Question: I recently worked on an application which connects and parse data from a webserver into an android device, tested on froyo and gingerbread and works fine but crashes on ICS devices. As for the UI I used gingebread objects so I think it's not the issue.
It works just fine on the first run even after connecting to facebook but errors on the part where it fetch and parse all of the JSON data gathered.
Here's the logcat errors straight from the device:
'''
E/AndroidRuntime(25620): FATAL EXCEPTION: Thread-9660
E/AndroidRuntime(25620): java.lang.UnsupportedOperationException
E/AndroidRuntime(25620): at java.lang.Thread.stop(Thread.java:1076)
E/AndroidRuntime(25620): at java.lang.Thread.stop(Thread.java:1063)
E/AndroidRuntime(25620): at com.android.guestlist.SplashScreen$1.run(Spla
shScreen.java:89)
E/android.os.Debug( 2090): !@Dumpstate > dumpstate -k -t -n -z -d -o /data/log/d
umpstate_app_error
E/Launcher(18546): Error finding setting, default accessibility to not found: ac
cessibility_enabled
E/log_tag (25620): Error in http connection android.os.NetworkOnMainThreadExcept
ion
E/log_tag (25620): Error converting result java.lang.NullPointerException
E/log_tag (25620): Error parsing data org.json.JSONException: End of input at ch
aracter 0 of
E/log_tag (25620): Error in http connection android.os.NetworkOnMainThreadExcept
ion
E/log_tag (25620): Error converting result java.lang.NullPointerException
E/log_tag (25620): Error in http connection android.os.NetworkOnMainThreadExcept
ion
E/log_tag (25620): Error parsing data org.json.JSONException: End of input at ch
aracter 0 of
'''
And here's my JSON parser since I think this is where the problem happens? And oh, the logs I created doesn't even appear of the phone logs Well I can't really say but here is the code:
'''
public void getDataFromWeb(String a, String b){
String result = "";
Log.v(TAG, "Name Value Pair a " + a);
Log.v(TAG, "Name Value Pair b " + b);
ArrayList<NameValuePair> nameValuePairs = new ArrayList<NameValuePair>();
nameValuePairs.add(new BasicNameValuePair("a_param",a));
nameValuePairs.add(new BasicNameValuePair("b_param",b));
try{
HttpClient httpclient = new DefaultHttpClient();
HttpPost httppost = new HttpPost("http://[mywebserviceshere].php");
httppost.setEntity(new UrlEncodedFormEntity(nameValuePairs));
HttpResponse response = httpclient.execute(httppost);
HttpEntity entity = response.getEntity();
is = entity.getContent();
Log.v(TAG, "connected");
}catch(Exception e){
Log.v(TAG, "run failed");
Log.e("log_tag", "Error in http connection "+e.toString());
}
try{
BufferedReader reader = new BufferedReader(new InputStreamReader(is,"iso-8859-1"),8);
sb = new StringBuilder();
String line = "0";
while ((line = reader.readLine()) != null) {
sb.append(line + "
");
}
is.close();
result=sb.toString();
Log.v(TAG, "buffered read");
}catch(Exception e){
Log.v(TAG, "buffered error");
Log.e("log_tag", "Error converting result "+e.toString());
}
try{
Log.v(TAG, result);
JSONArray jArray = new JSONArray(result);
JSONObject json_data=null;
for(int i=0;i<jArray.length();i++){
Log.v(TAG, "loop start");
json_data = jArray.getJSONObject(i);
w.add(json_data.getString("w_data"));
x.add(json_data.getString("x_data"));
y.add(json_data.getString("y_data"));
z.add(json_data.getString("y_data"));
Log.v(TAG, "list added");
}
}catch(JSONException e){
w.add("0");
x.add("No Data");
y.add("No Data");
z.add("No Data");
Log.v(TAG, "rest failed");
Log.e("log_tag", "Error parsing data "+e.toString());
}
}
'''
And finally here's exactly what it looks like in AVD:

Is this an issue on ICS or I have to revise some of my codes?
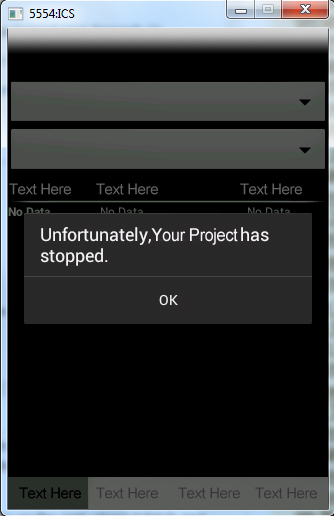
Answer: You've got a 'NetworkOnMainThreadException' and that is generally a sign of poor code, and it'll result in a bad user experience because the application locks up whenever it's running some sort of network activity. Yes, it (unfortunately) works on pre-Honeycomb devices, but it's not what anyone should be going for.
To solve your problem, I'd highly recommend you use a single 'AsyncTask' and do all your HTTP calls in the 'doInBackground()' method. Once they're completed, the 'onPostExecute()' method will be called automatically, so you can update the GUI. Quite simple.
Take a look at the documentation for 'AsyncTask' and understand it before doing anything else. I'm sure this will work perfectly for your application: <URL>
So no - it's not a problem with Ice Cream Sandwich. It simply won't allow you to make network requests on the main thread because it can block everything else.
(this is pretty similar to another question I answered a few days ago, so part of the answer is copied from there: <URL>